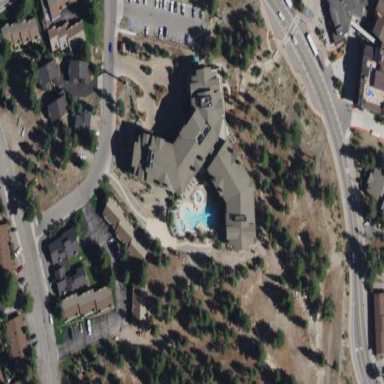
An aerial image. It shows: Hotel building.